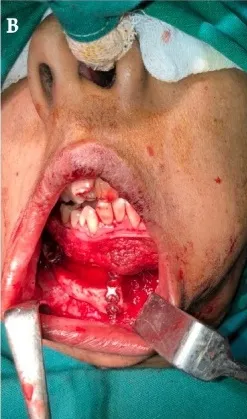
Intra-Operative Images. . B: Intra Op Orthomorphic Surgery.
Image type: medical_photograph (other_medical_photograph)